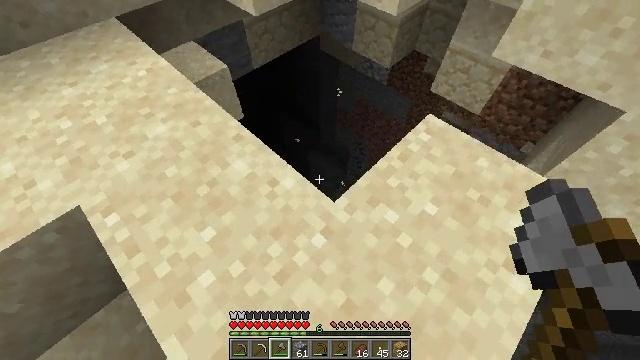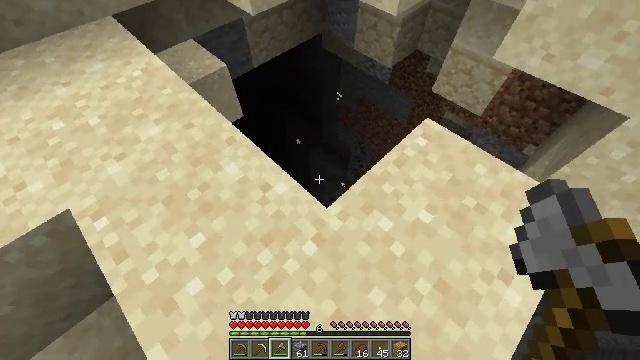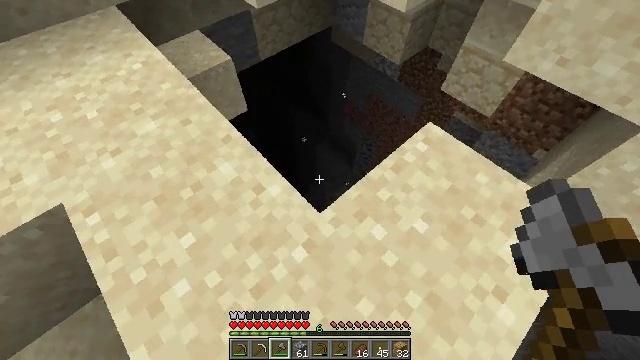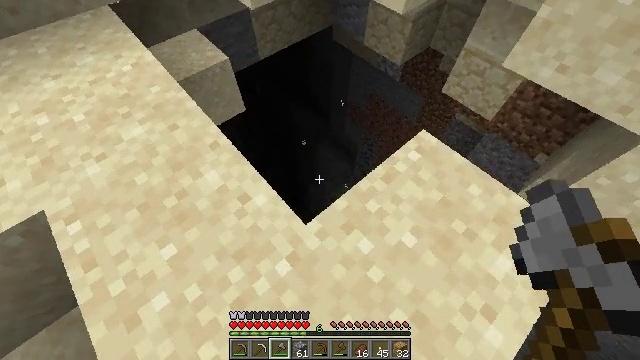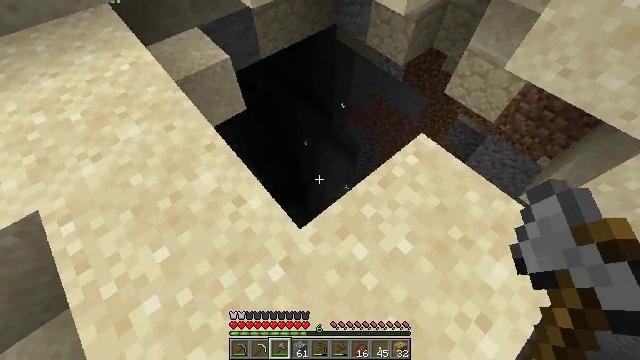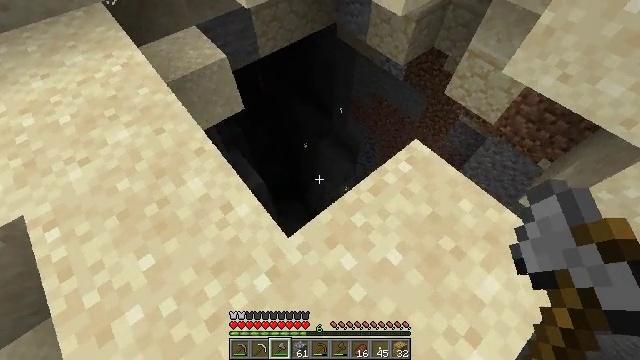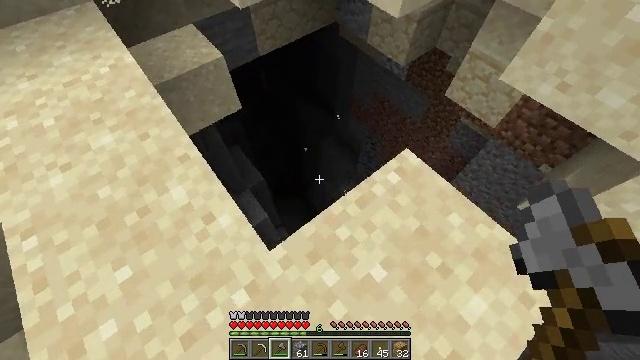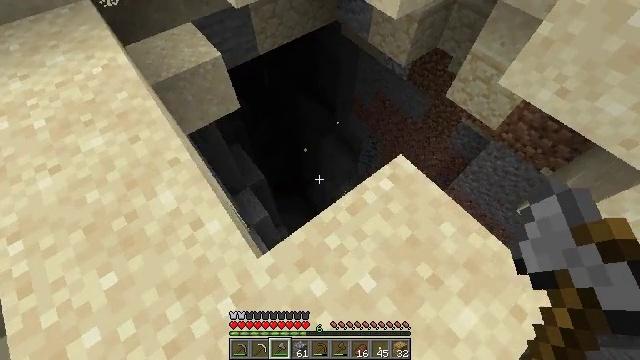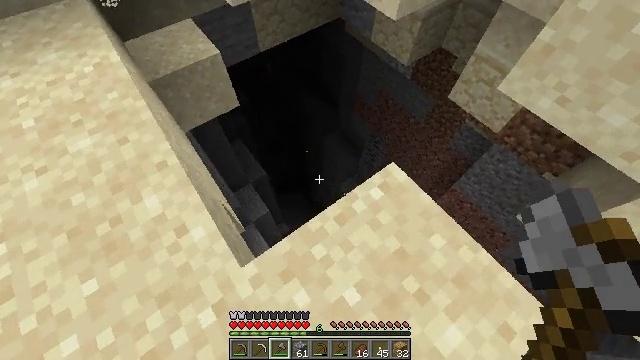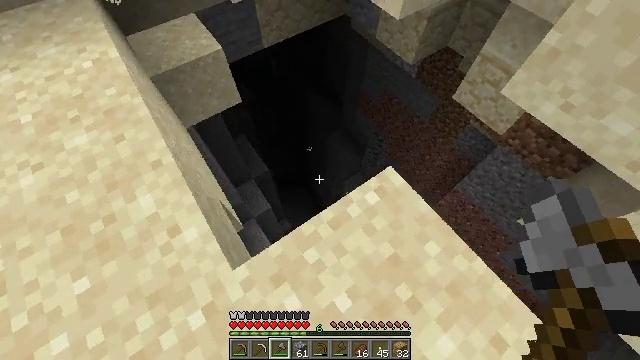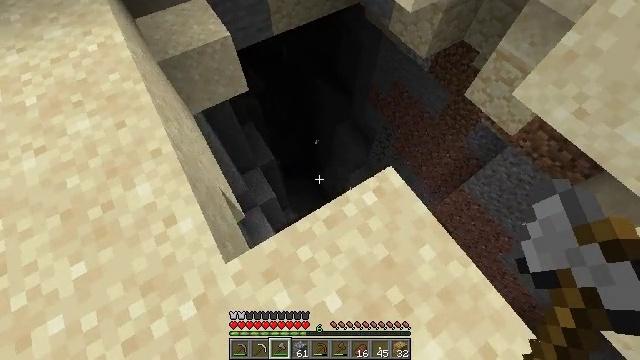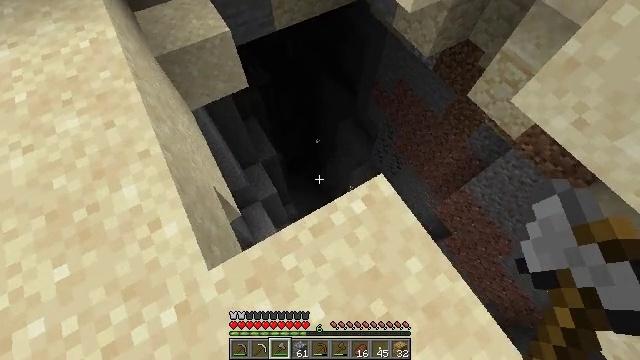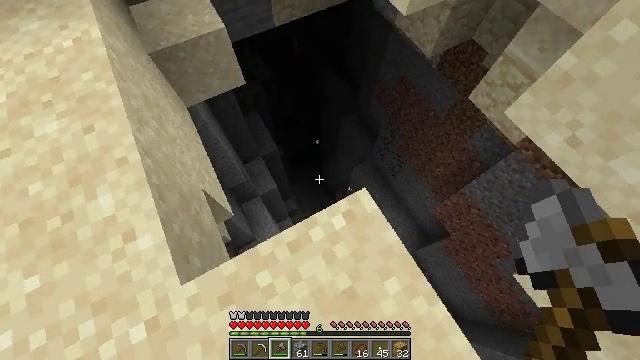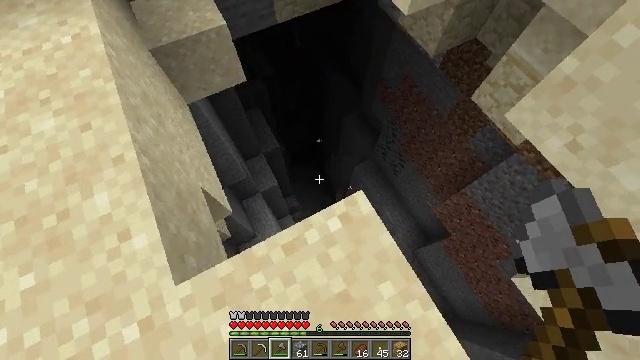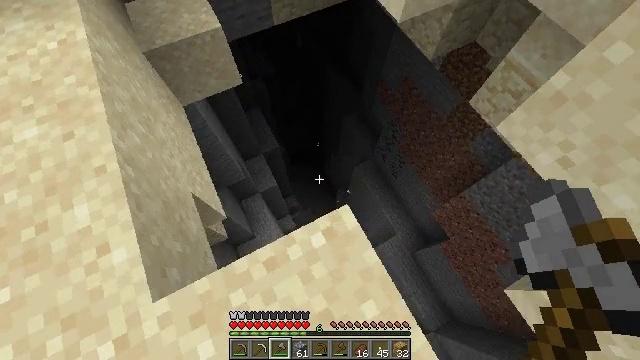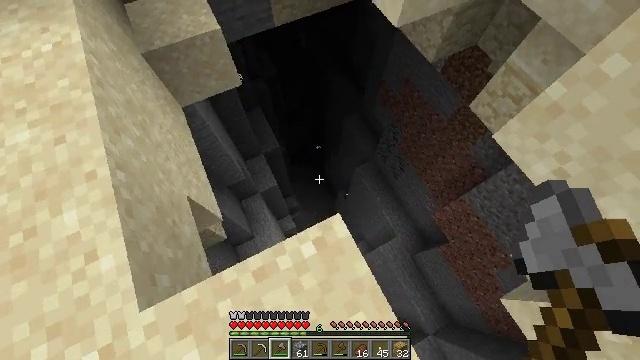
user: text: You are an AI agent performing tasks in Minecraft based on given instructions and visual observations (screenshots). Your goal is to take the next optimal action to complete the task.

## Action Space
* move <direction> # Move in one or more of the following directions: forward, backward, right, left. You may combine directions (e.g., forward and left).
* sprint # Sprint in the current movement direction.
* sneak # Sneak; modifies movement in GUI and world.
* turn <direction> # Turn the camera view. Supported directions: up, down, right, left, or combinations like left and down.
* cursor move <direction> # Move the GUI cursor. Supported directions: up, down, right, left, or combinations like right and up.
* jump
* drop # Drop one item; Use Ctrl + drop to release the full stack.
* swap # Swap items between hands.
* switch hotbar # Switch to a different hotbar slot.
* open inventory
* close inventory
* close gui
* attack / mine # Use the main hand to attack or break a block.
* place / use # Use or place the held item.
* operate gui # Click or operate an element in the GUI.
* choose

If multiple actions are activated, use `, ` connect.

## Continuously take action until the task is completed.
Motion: motion action
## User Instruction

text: Collect sand to make glass.
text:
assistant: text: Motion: move forward and move right, sneak
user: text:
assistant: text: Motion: move forward and move right, sneak, turn left and down
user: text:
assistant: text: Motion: move forward and move right, sneak
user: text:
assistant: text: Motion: move forward and move right, sneak
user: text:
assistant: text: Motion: move forward and move right, sneak
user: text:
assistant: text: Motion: move forward and move right, sneak, turn left
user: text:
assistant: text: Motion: move forward and move right, sneak
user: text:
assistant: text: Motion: move forward and move right, sneak, turn left
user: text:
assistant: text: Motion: move forward and move right, sneak, turn left
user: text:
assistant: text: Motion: move forward and move right, sneak, turn left and down
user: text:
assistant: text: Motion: move forward and move right, sneak, turn left and down
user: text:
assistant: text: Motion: move forward and move right, sneak, turn left and down
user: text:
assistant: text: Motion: move forward and move right, sneak
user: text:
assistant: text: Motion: move forward and move right, sneak
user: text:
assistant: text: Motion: move forward and move right, sneak
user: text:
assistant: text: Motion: move forward and move right, sneak
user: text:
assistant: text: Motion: move forward and move right, sneak
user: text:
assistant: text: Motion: move forward, sneak
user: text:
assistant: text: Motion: sneak
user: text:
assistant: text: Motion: sneak
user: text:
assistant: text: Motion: sneak
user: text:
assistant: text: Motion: sneak
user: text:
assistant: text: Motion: sneak
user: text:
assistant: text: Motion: sneak
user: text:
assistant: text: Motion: move forward, sneak
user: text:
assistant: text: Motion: move forward and move right, sneak
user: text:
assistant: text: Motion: move forward and move right, sneak
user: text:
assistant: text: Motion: move forward and move right, sneak, turn left
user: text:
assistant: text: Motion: move forward and move right, sneak
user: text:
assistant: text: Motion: move forward and move right, sneak